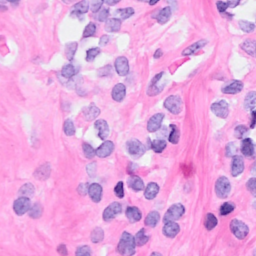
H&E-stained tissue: Breast